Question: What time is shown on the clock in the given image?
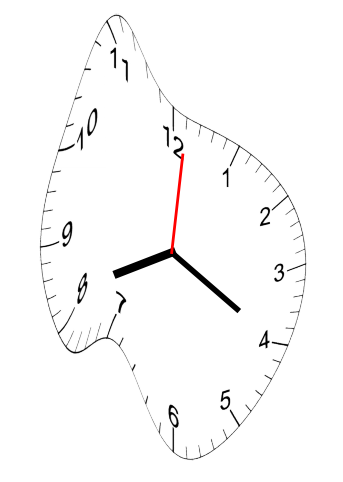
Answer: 08:20:01